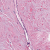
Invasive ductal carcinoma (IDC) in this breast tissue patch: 1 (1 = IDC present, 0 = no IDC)